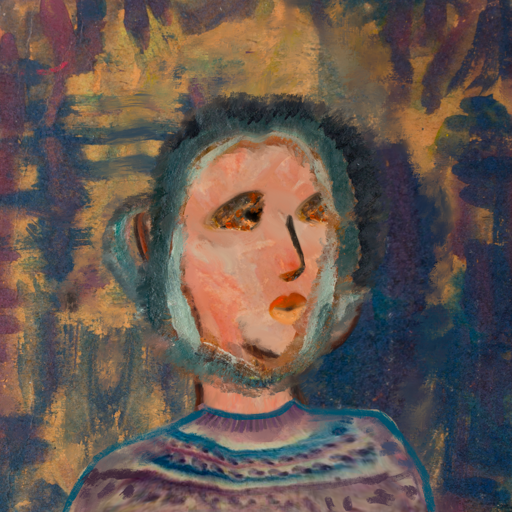
Background: InTheSun, Head And Neck Side: Roy_Bahadur, Face Side: Gypsy_Queen, Bust: HillGirl, Hair Side: Boggyland, Head Accessory: Blank, Second Necklace: Blank, Necklace: Blank, Baby: Blank